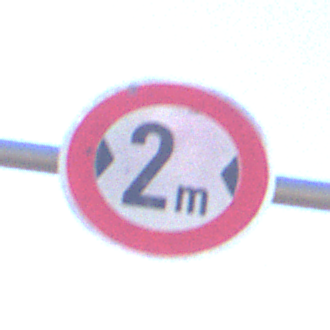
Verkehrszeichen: TatsaechlicheBreite2
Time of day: MorningAfternoon
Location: Outdoor (Nature)
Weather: Clear
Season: Winter
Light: Natural